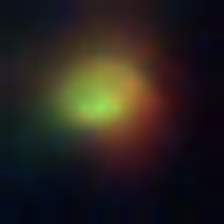
Taxon: NanoPlankton
Group: Other